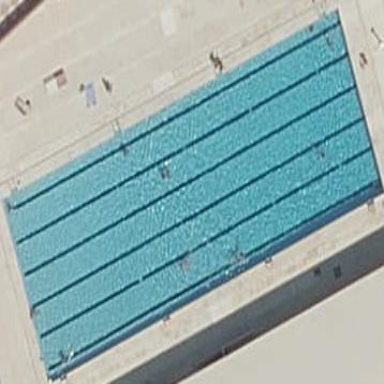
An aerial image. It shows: Swimming pool located in leisure land.